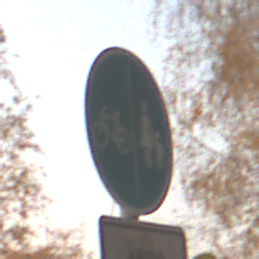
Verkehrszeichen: GetrennterRadUndGehwegRadwegLinks
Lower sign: HinweisDurchVerbaleAngabe4
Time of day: SunriseSunset
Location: Roofed (Suburban)
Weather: Clear
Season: NotSpecified
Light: Natural